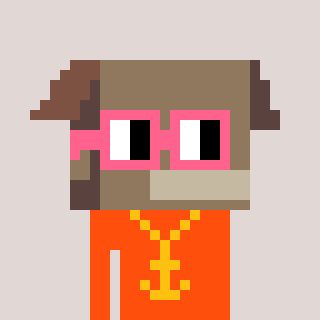
a pixel art character with square pink glasses, a box-shaped head and a orange-colored body on a warm background